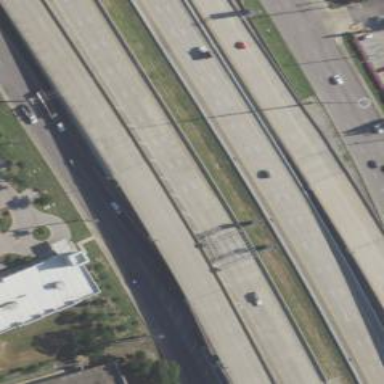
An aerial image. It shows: Toll gantry on the road.